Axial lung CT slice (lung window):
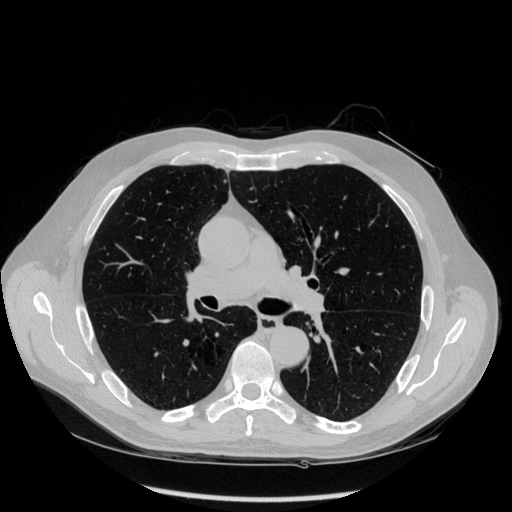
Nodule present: no